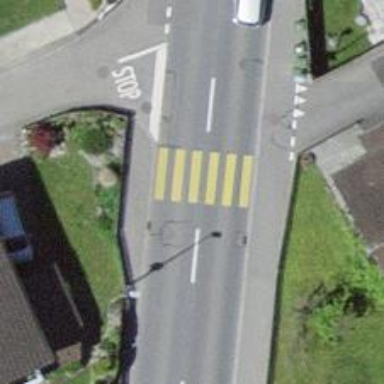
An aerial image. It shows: Zebra crossing on the road.